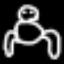
Label: frog